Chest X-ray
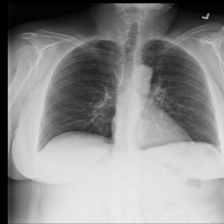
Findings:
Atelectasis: negative
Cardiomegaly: negative
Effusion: negative
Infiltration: negative
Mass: negative
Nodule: negative
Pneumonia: negative
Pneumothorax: negative
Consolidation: negative
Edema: negative
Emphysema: negative
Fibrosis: negative
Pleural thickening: negative
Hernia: negative